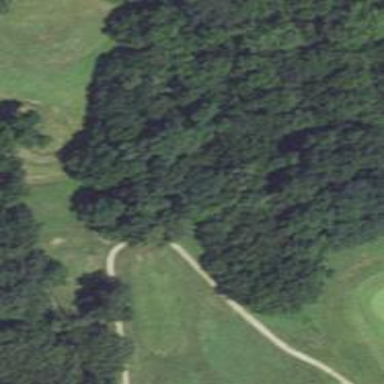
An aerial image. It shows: Footway that resembles golf path.